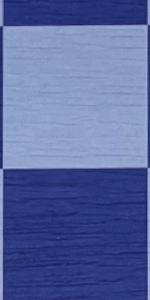
Label: Empty